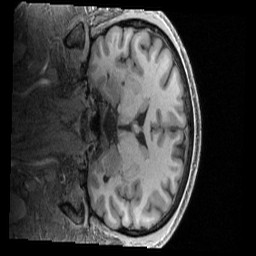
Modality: T1w
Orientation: coronal
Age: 45
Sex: male
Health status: ill
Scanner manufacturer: siemens
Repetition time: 2.4 s
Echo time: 0.00231 s